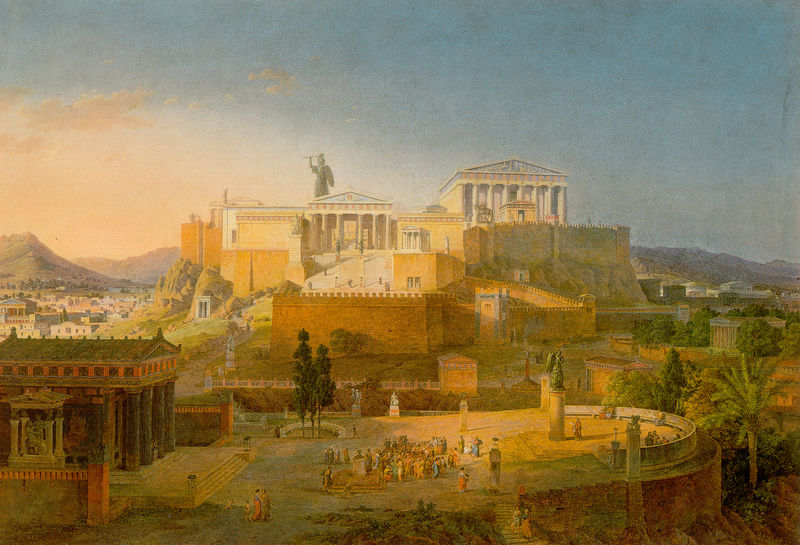
Titel: Ideale Ansicht der Stadt Athen mit der Akropolis und dem Areopag
Künstler: Leo von Klenze
Standort: München
Institution: Bayerische Staatsgemäldesammlungen
Schlagwörter: baum, berg, blau, felsen, gemälde, gott, gruppe, himmel, mann, schatten, weiß, wolken, aquarell, bäume, frauen, gelb, grün, landschaft, menschen, ocker, stadt, abend, bunt, frau, hell, licht, säule, säulen, terasse, zeichnung, anlage, dach, gebäude, haus, rot, wolke, beige, leute, malerei, versammlung, alt, architektur, stein, steine, öl, dämmerung, häuser, hügel, sonnenaufgang, weite, sonne, figur, gold, kind, klassizismus, personen, theater, höhle, tal, kreis, rund, engel, skulptur, statue, deutschland, ansicht, italien, vedute, warm, berge, farben, fels, gebirge, hang, sonnenlicht, giebel, mauer, abendsonne, sonnenuntergang, steil, hof, idylle, platz, figuren, romantik, treppe, treppen, palace, palme, stufe, stufen, plastik, exotik, zinnen, arena, stadtansicht, antike, burg, glaube, münchen, ideal, denkmal, festung, graphisch, altar, architrav, pantheon, rom, halbkreis, fries, sportplatz, gesims, skulpturen, statuen, mauern, portikus, antik, götter, zeus, olymp, griechisch, morgenrot, hill, griechenland, stadtmauer, palmen, vorhof, olympia, tempel, verblauung, plateau, heiligtum, opfer, evening, arkadien, aurora, klassik, athene, romantic, phantasie, leo, fantasie, nike, ludwig, römisch, standbild, athen, athena, mittelmeer, akropolis, klenze, pallas athene, parthenon, rekonstruktion, schinkel, tempelanlage, neue pinakothek, tympanon, antique, temple, kolossal, leo von klenze, agora, ludwig i., bavaria, areopag, pallas, statur, hyppodrom, ruhmeshalle, aussichtsplattform, könig ludwig, lorrain, nordafrika, säulenhallen, fruchtbar, burgberg, hellas, parnass, niketempel, polychromie, hügelketten, gigant, zivilisation, suburbium, ich sehe nichts, homer, könig otto, antikes vorbild, archivolt, athenastatue, bedeut, demokratie, frühe kultur, griegenland, götterstandbild, götterverherrlichung, historienkulisse, humanität, kultbild, künstlerreise, leo klenze, oplympia, partenon, phidias, polis, reisestudie, vedutenmalerei, wo bleibt das bild?, zarte farben, liocht, stilmalerei, partenon tempel, ütempel, krypolis, akropols, 19th century<